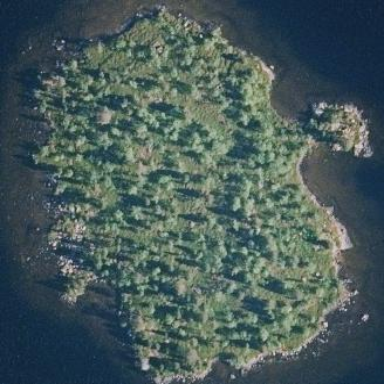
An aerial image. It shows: Islet.